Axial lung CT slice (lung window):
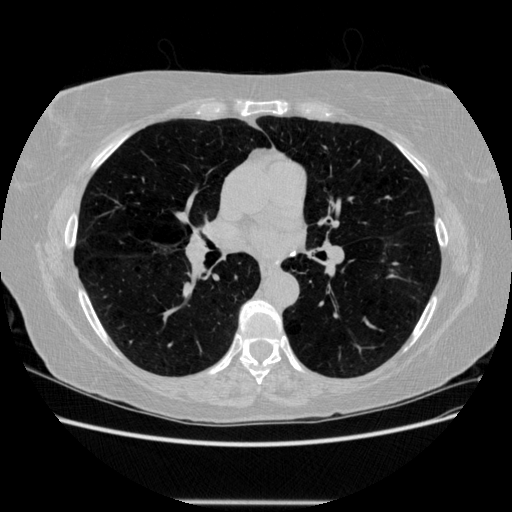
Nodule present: no